Current action and preconditions to check: trajectory_clear

Your task: For each precondition in the list above, predict whether it will hold at this action.

Consider the current scene as observed from the mobile robot's camera, and analyze the predicted future states of all dynamic agents (e.g., people, animals, vehicles, or any moving entities) within the NEXT SECOND.

IMPORTANT: Only answer "very likely" if you are absolutely certain—based on strong, clear evidence—that a dynamic agent will violate the precondition in the predicted future state. Do NOT answer "very likely" for unlikely, ambiguous, or low-probability risks.

Ask yourself for each precondition: Is there a high probability, with clear and convincing evidence, that the predicted future states of any dynamic agent will interfere with the predicted future state of the currently executing action within the NEXT SECOND, causing that precondition to fail?

Assess the risk level based on these predictions. Use "likely" or "very likely" if motions create a clear risk of interference.

Use "neutral" or "improbable" if agents are nearby but their predicted paths are clearly diverging or non-conflicting.

Failure Risk Categories: "very improbable", "improbable", "neutral", "likely", "very likely"

Answer Format: Output ONLY the probability_of_failure value from these categories: "very improbable", "improbable", "neutral", "likely", "very likely"

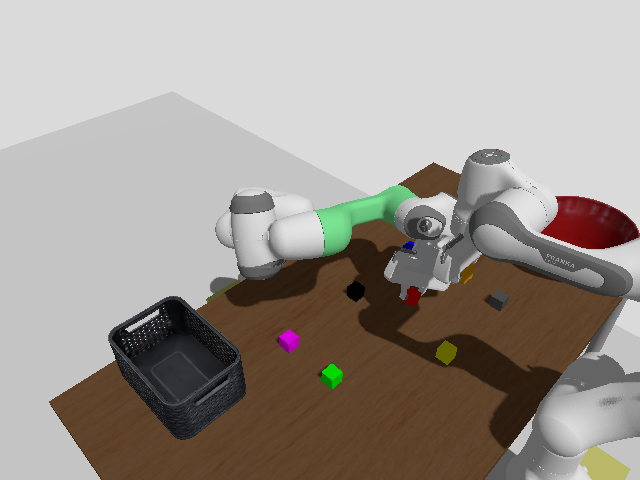

Answer: very improbable